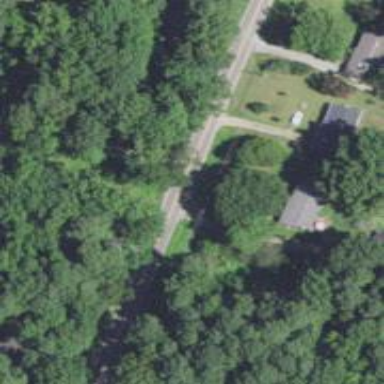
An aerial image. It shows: Driveway bridge over service road.